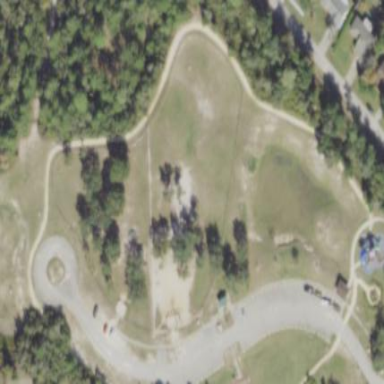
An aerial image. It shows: Dog park for leisure land.